Question: Count the number of objects in the diagram.
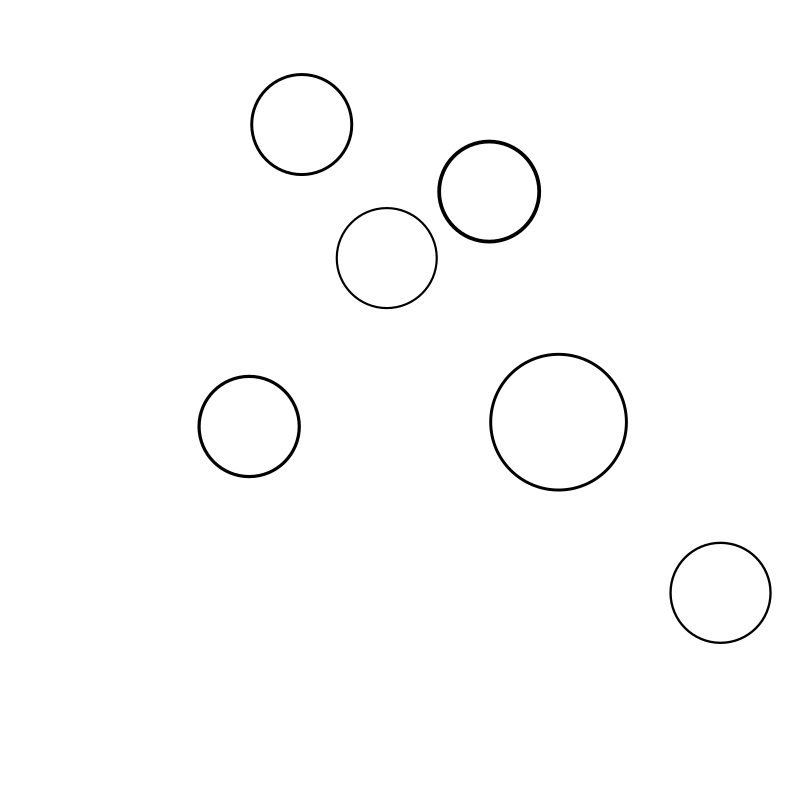
Answer: 6